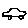
Label: car